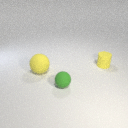
large yellow rubber sphere to the left of small green rubber sphere